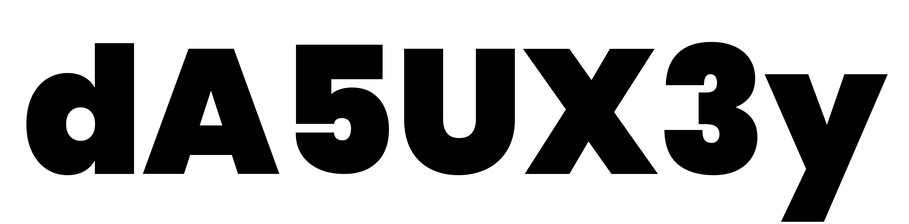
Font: Poppins-Black